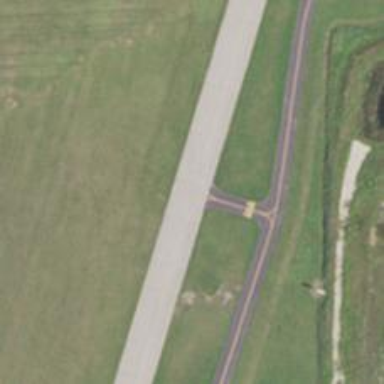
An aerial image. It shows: Image of taxiway at airport.